Question:
I'd like to make a two page slider to move through the content. Is it possible to make a CSS code to do the animation like in this <URL>?
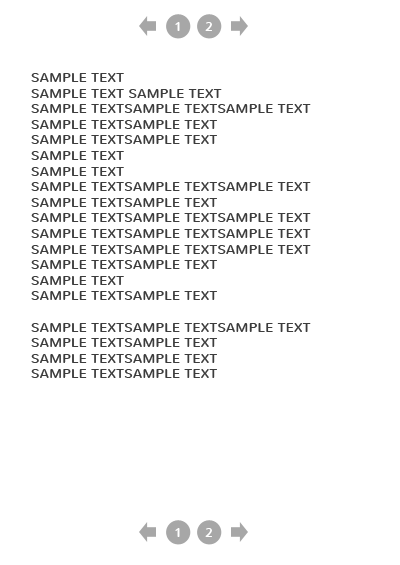
Answer: Like this
<URL>
'''
body {
font:normal 1.25em/1.5 Arial, sans-serif;
}
.demo-wrapper {
max-width: 640px;
margin: 0 0 1em;
padding: 5px;
border: 1px solid #CCC;
background: #F4F4F4;
}
/**
* Slider CSS
*/
.slider {
/* For no JS situations */
overflow: auto;
}
.slider > ul {
margin: 0;
padding: 0;
/* Force list items onto a single line and remove white space */
font-size: 0;
white-space: nowrap;
/* Only WebKit requires prefix */
-webkit-transition: all 1s ease;
transition: all 1s ease;
}
.slider > ul > li {
display: inline-block;
}
.slider .next,
.slider .prev {
position: absolute;
top: 50%;
margin-top: -1em;
padding: .5em;
line-height: 1;
text-decoration: none;
color: white;
background: rgba(0, 0, 0, .25);
cursor: pointer;
}
.slider .next {
right: 0;
}
.slider .prev {
left: 0;
}
.slider .prev.is-disabled,
.slider .next.is-disabled {
opacity: .25;
}
/* Full width variation */
.slider--fit li {
width: 100%;
}
'''
<URL>